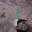
Label: 1